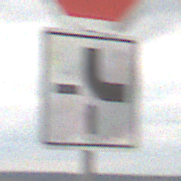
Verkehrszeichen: VerlaufVorfahrtsstrasse4
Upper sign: Stop
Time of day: MorningAfternoon
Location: Outdoor (Nature)
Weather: Overcast
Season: NotSpecified
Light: Natural